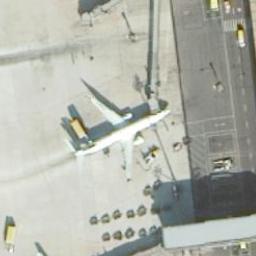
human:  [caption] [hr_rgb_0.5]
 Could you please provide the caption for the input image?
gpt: A plane and many cars are stopped on the open place by the runway .

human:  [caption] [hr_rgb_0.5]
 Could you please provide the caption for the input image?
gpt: An airplane was in the open space beside the  runway .

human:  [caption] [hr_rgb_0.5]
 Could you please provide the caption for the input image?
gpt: There is a yellow truck on the left rear of the plane .

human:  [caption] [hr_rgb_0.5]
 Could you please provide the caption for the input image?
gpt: A plane parked next to a boarding bridge and some facilities around it .

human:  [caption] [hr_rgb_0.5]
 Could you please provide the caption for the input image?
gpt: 1 aircraft in a parking lot with different materials on the ground .